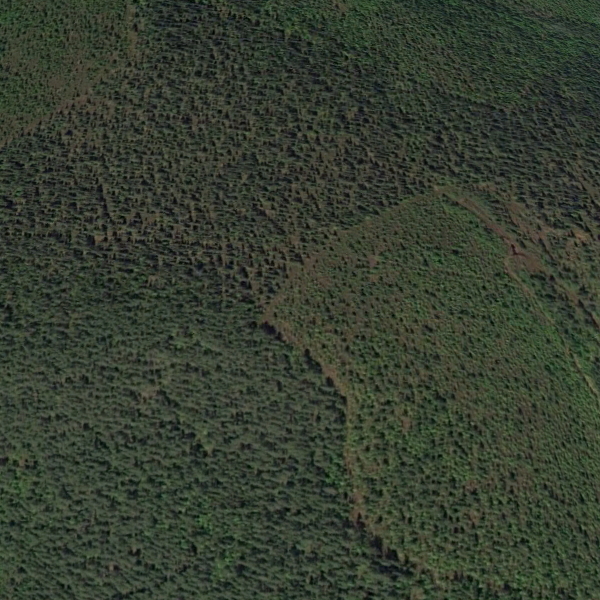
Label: Forest